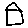
Label: house